Question: There are 4 tabs in my app and each tab contains 3 screens within that, i want to switch between screens using swipe gesture:

'''
public class AndroidTabLayoutActivity extends TabActivity {
/** Called when the activity is first created. */
@Override
public void onCreate(Bundle savedInstanceState) {
super.onCreate(savedInstanceState);
setContentView(R.layout.main);
TabHost tabHost = getTabHost();
// Tab for Photos
TabSpec photospec = tabHost.newTabSpec("Photos");
photospec.setIndicator("Photos", getResources().getDrawable(R.drawable.icon_photos_tab));
Intent photosIntent = new Intent(this, PhotosActivity.class);
photospec.setContent(photosIntent);
// Tab for Songs
TabSpec songspec = tabHost.newTabSpec("Songs");
// setting Title and Icon for the Tab
songspec.setIndicator("Songs", getResources().getDrawable(R.drawable.icon_songs_tab));
Intent songsIntent = new Intent(this, SongsActivity.class);
songspec.setContent(songsIntent);
// Tab for Videos
TabSpec videospec = tabHost.newTabSpec("Videos");
videospec.setIndicator("Videos", getResources().getDrawable(R.drawable.icon_videos_tab));
Intent videosIntent = new Intent(this, VideosActivity.class);
videospec.setContent(videosIntent);
// Tab for Videos
TabSpec otherspec = tabHost.newTabSpec("Others");
otherspec.setIndicator("Others", getResources().getDrawable(R.drawable.icon_others_tab));
Intent othersIntent = new Intent(this, OthersActivity.class);
otherspec.setContent(othersIntent);
// Adding all TabSpec to TabHost
tabHost.addTab(photospec); // Adding photos tab
tabHost.addTab(songspec); // Adding songs tab
tabHost.addTab(videospec); // Adding videos tab
tabHost.addTab(otherspec); // Adding videos tab
}
}
'''
this is my main.xml file for the above java code
'''
<TabHost xmlns:android="http://schemas.android.com/apk/res/android"
android:id="@android:id/tabhost"
android:layout_width="fill_parent"
android:layout_height="fill_parent" >
<RelativeLayout
android:layout_width="fill_parent"
android:layout_height="fill_parent"
android:orientation="vertical" >
<TabWidget
android:id="@android:id/tabs"
android:layout_width="fill_parent"
android:layout_height="wrap_content"
android:layout_alignParentBottom="true" />
<FrameLayout
android:id="@android:id/tabcontent"
android:layout_width="fill_parent"
android:layout_height="wrap_content"
android:layout_above="@android:id/tabs"
android:layout_alignParentTop="true" />
</RelativeLayout>
this is my photos activity that appears in one of my tab
public class PhotosActivity extends Activity{
private GestureDetector gestureDetector;
public void onCreate(Bundle savedInstanceState) {
super.onCreate(savedInstanceState);
setContentView(R.layout.photos_layout);
gestureDetector = new GestureDetector(new SwipeGestureDetector());
}
@Override
public boolean onTouchEvent(MotionEvent event) {
if (gestureDetector.onTouchEvent(event)) {
return true;
}
return super.onTouchEvent(event);
}
private void onLeftSwipe(){
Toast.makeText(this, "Left Swipe", Toast.LENGTH_LONG).show();
Log.d("Gesture", "Left Swipe");
}
private void onRightSwipe(){
Toast.makeText(this, "Right Swipe", Toast.LENGTH_LONG).show();
Log.d("Gesture", "Right Swipe");
}
class SwipeGestureDetector extends SimpleOnGestureListener{
private static final int SWIPE_MIN_DISTANCE = 120;
private static final int SWIPE_MAX_OFF_PATH = 200;
private static final int SWIPE_THRESHOLD_VELOCITY = 200;
@Override
public boolean onFling(MotionEvent e1, MotionEvent e2, float velocityX,
float velocityY) {
try {
float diffAbs = Math.abs(e1.getY() - e2.getY());
float diff = e1.getX() - e2.getX();
if (diffAbs > SWIPE_MAX_OFF_PATH)
return false;
// Left swipe
if (diff > SWIPE_MIN_DISTANCE
&& Math.abs(velocityX) > SWIPE_THRESHOLD_VELOCITY) {
PhotosActivity.this.onLeftSwipe();
// Right swipe
} else if (-diff > SWIPE_MIN_DISTANCE
&& Math.abs(velocityX) > SWIPE_THRESHOLD_VELOCITY) {
PhotosActivity.this.onRightSwipe();
}
} catch (Exception e) {
Log.e("YourActivity", "Error on gestures");
}
return false;
}
}
'''
}
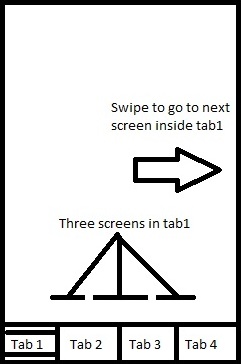
Answer: Is there any reason in order to avoid using a ViewPager? I don't know why are you trying to implement your own swipe using gesture detector. You can use a viewpager, customize its swipe behaviour to change to next/previous tab when swiping right/left and do the same when clicking on a tab, changing to next/previous page of the ViewPager.
Edit --> you can see and example here: <URL>
I don't know why you are not using the native actionbar tabs, but anyway you can use a ViewPager if you want to keep on your design.
I don't know if I am really miss-understanding something but... I think you can add:
'<android.support.v4.view.ViewPager xmlns:android="schemas.android.com/apk/res/android"; android:id="@+id/pager" android:layout_width="match_parent" android:layout_height="match_parent" />'
in your layout xml.
Remember to set your desired width and height in case you still prefer to not use the native actionbar tabs.
If you use the native tabs, then in your onTabSelected you will change to next view setting the next item to the ViewPager:
'''
'public void onTabSelected(ActionBar.Tab tab, FragmentTransaction ft) {
// When the tab is selected, switch to the
// corresponding page in the ViewPager. mViewPager.setCurrentItem(tab.getPosition());
}'
'''
and in the listener of the ViewPager:
'''
'mViewPager.setOnPageChangeListener(
new ViewPager.SimpleOnPageChangeListener() {
@Override
public void onPageSelected(int position) {
// When swiping between pages, select the
// corresponding tab.
getActionBar().setSelectedNavigationItem(position);
}
});
'
'''
you select the tab after swiping.
In case you want to keep on using your tabs navigation, you can do the same, taking into account those listeners. The one of the viewpager, will reflect a new selection of one of your tabs, and the listener of your tab, will change the page of the ViewPager.